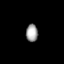
Tissue: prostate
Cell type: T cells
Senescence score: 0.3105
Nuclear area (px): 204
Mean DAPI intensity: 159.926